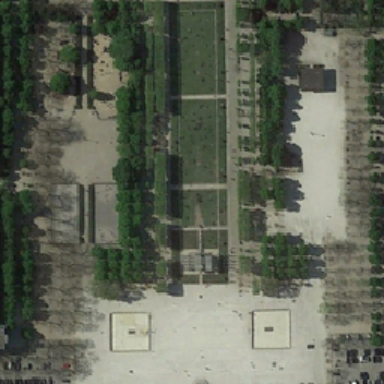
There is a rectangular lawn near the square surrounded by rows of trees .